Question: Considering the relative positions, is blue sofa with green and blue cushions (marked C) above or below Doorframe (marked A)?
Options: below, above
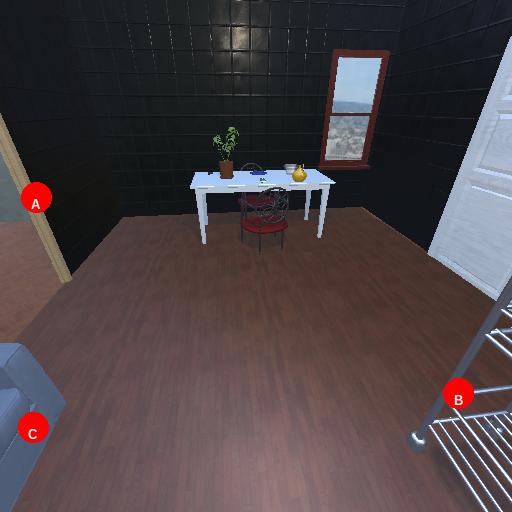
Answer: below